Question: Have a look at the following post:
<URL>
I've tried the same thing, but keep getting a Bad Request! (400!) I'm working on a Windows 8 PRO machine. I just want to try a few things using Telnet, but as long as I keep getting this 400-error I can't really achieve much!
All I'm doing is the following:
'''
o www.google.com 80 (PRESSING ENTER TWICE!!!)
GET / HTTP/1.1 (ENTER)
Host: www.google.com (PRESSING ENTER TWICE!!!)
'''
Any help appreciated!

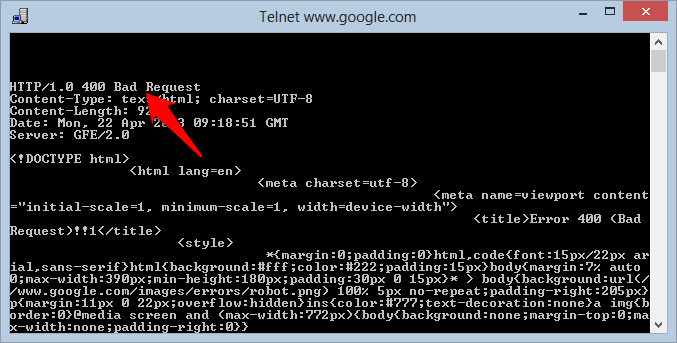
Answer: This problem can be solved by typing in the <URL> source for more detailed information on how to setup Telnet as a . The source also explains that once you use a BACKSPACE to retype a command that the server receiving the command may interpret it as
'''
<bs>
'''
and if so, declares it as an illegal request! (This is what happened to me!)
It seems that you can communicate the Backspace-character properly if you have the host and client communicating properly! There's an article <URL>!
Please read the <URL>!
---
Also, in the previous example I used Google which may need other parameters to get that working, but this may not have been the best choice to get a 200-status code immediately! Try bing.com instead (working for me at the moment!)!
'''
o www.bing.com 80 (press ENTER twice!!!)
GET / HTTP/1.1 (press ENTER)
Host: www.bing.com (press ENTER twice!!!)
'''